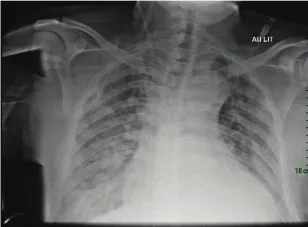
Anterior-posterior chest X-ray. B: On day 11 of hospitalisation showing bilateral interstitial heterogeneous opacities.
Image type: radiology (x_ray)